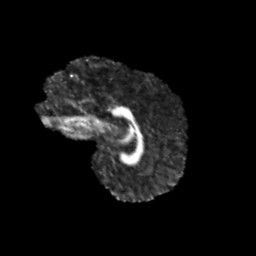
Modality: FA
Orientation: sagittal
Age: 11
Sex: female
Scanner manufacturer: siemens
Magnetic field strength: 3 T
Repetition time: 3.8 s
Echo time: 0.07 s